Field crop: maize
Growth stage: 2
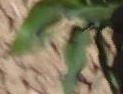
Species: maize